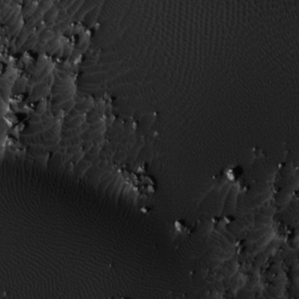
Label: non_frost